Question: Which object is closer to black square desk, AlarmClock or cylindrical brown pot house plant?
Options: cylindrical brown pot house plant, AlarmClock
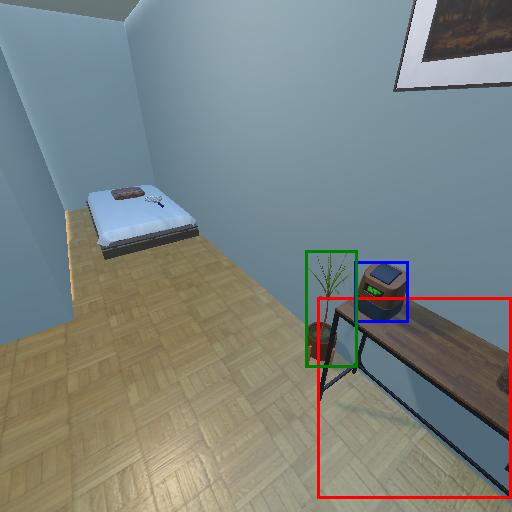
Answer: cylindrical brown pot house plant